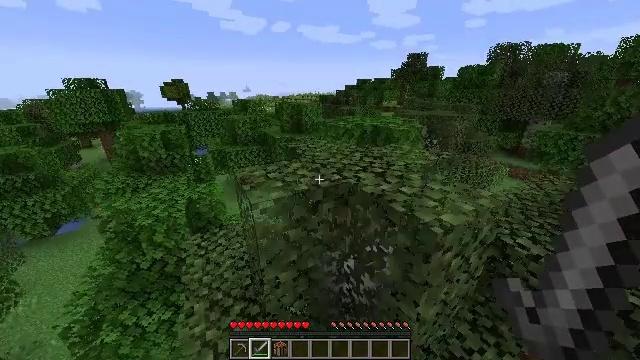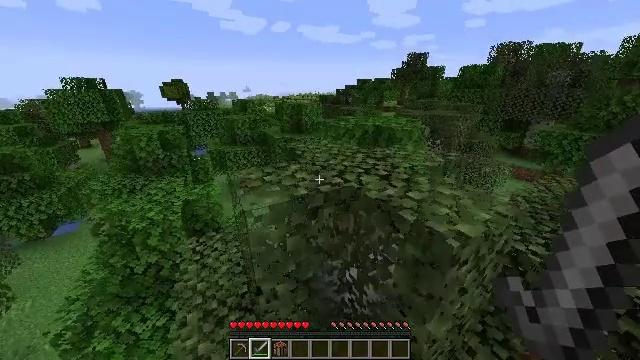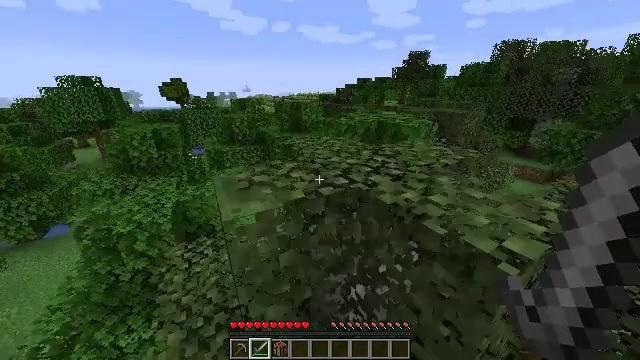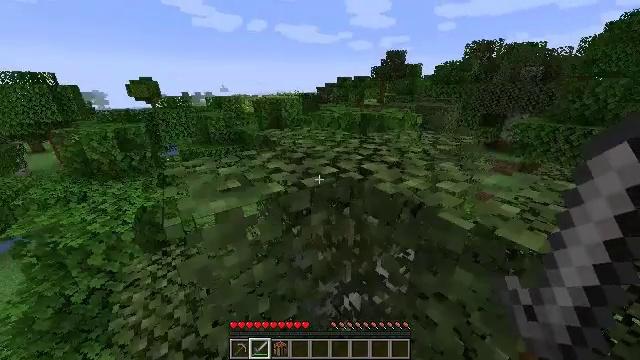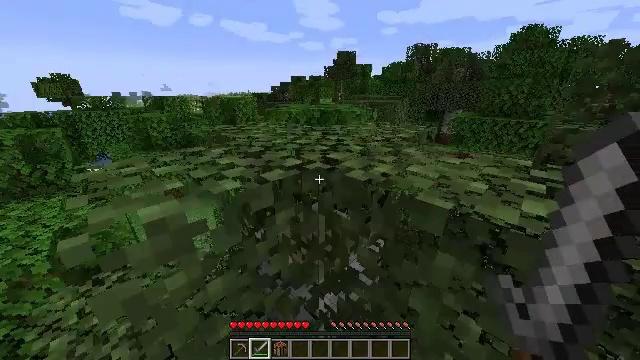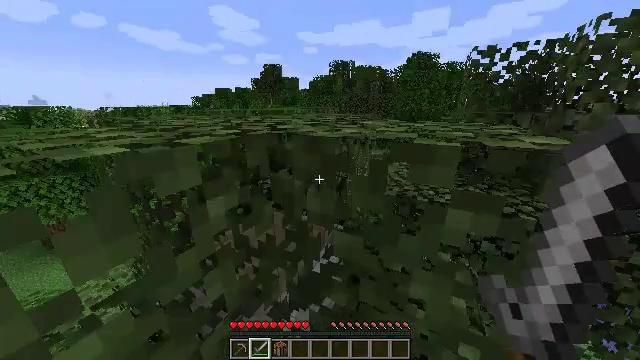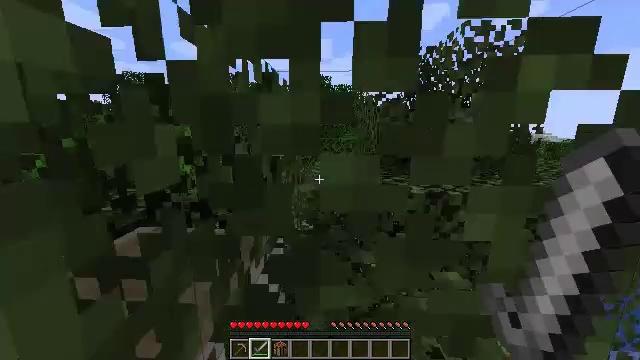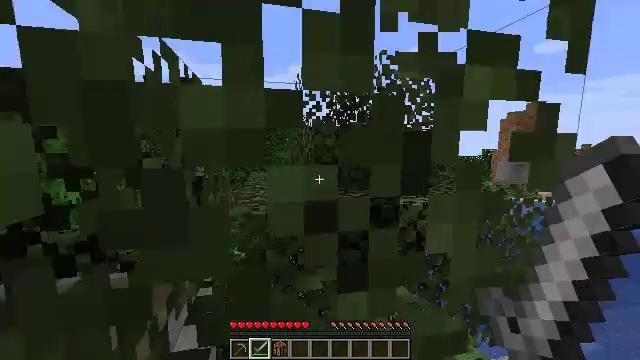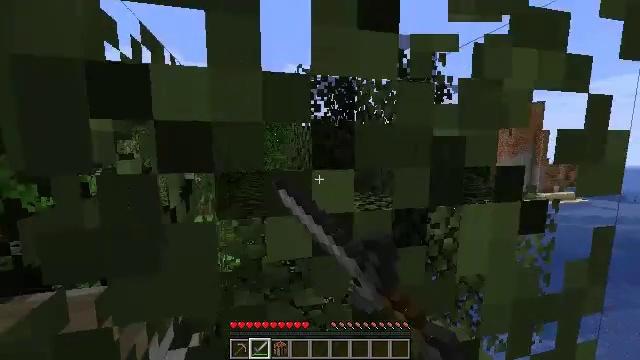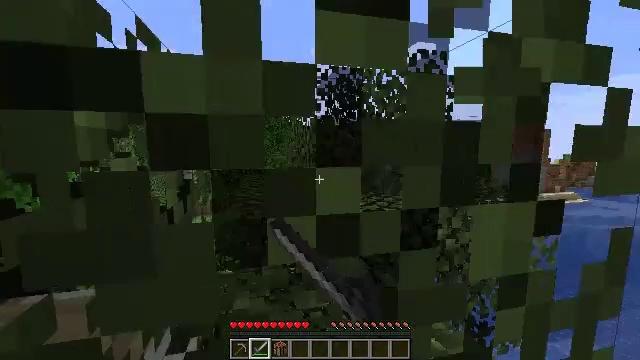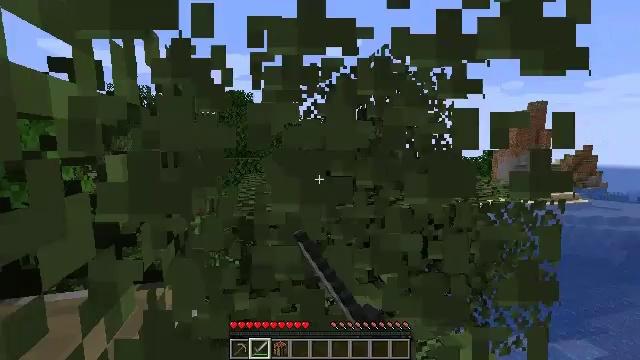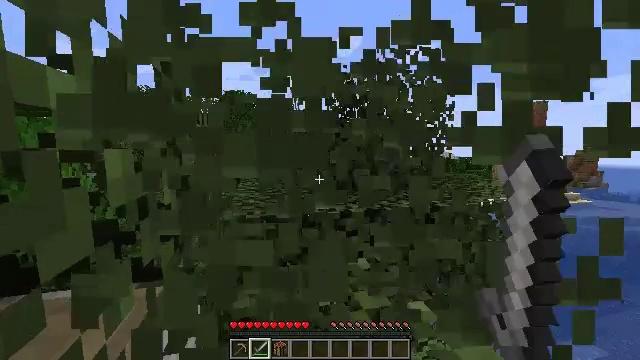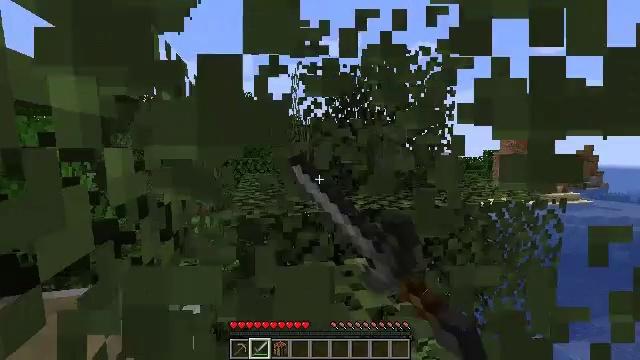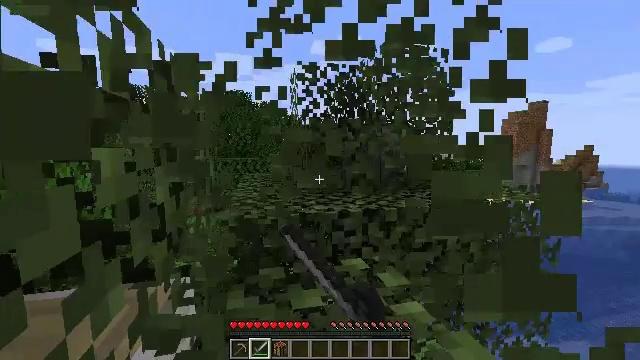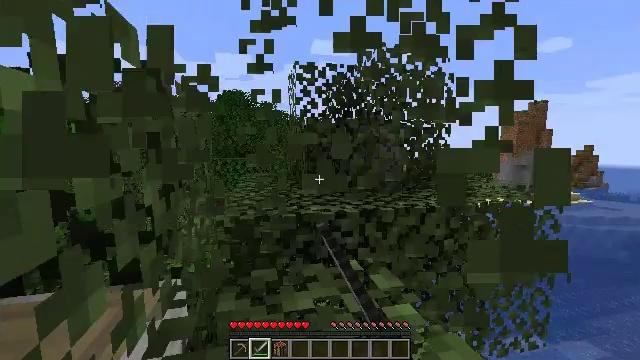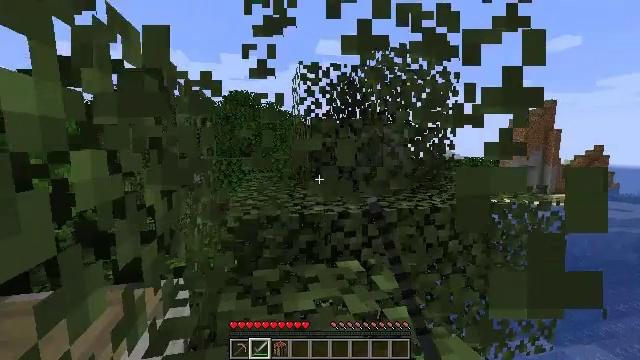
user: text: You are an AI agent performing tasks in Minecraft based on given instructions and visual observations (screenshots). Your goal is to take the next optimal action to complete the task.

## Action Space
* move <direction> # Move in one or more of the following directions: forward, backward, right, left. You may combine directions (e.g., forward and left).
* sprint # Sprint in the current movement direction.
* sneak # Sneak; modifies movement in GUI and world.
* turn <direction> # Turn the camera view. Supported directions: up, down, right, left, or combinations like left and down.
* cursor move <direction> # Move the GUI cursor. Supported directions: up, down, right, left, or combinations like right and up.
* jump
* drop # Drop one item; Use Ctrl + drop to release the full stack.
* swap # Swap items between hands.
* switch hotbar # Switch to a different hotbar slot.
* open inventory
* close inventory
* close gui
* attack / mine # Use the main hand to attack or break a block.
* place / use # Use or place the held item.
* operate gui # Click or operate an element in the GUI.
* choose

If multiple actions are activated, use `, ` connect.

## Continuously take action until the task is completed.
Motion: motion action
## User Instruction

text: Gather birch leaves using hands or shears.
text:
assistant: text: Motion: move forward, sprint
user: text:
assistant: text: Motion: move forward, sprint
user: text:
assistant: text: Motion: move forward, turn right
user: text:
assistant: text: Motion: turn right
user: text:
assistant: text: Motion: turn right and up
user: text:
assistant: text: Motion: turn right and up
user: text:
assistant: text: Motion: turn right and up, attack / mine
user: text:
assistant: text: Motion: attack / mine
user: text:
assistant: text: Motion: attack / mine
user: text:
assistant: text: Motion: attack / mine
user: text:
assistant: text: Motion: attack / mine
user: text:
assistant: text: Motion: attack / mine
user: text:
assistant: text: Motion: move forward, attack / mine
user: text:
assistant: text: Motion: move forward, attack / mine
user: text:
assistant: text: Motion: move forward, turn left, attack / mine
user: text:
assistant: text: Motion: move forward, sprint, turn left, attack / mine
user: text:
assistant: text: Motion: move forward, sprint, turn left and down, jump
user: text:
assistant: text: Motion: move forward, sprint, turn left and down, jump
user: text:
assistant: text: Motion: move forward, sprint, turn left and down, jump
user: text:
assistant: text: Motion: move forward, sprint, turn left and down, jump
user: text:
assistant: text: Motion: move forward, sprint, turn left and down, jump
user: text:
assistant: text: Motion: move forward and move left, sprint, turn left and down
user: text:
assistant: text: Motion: move forward and move left, sprint, turn left and down
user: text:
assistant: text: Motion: move forward and move left, sprint, turn left and down
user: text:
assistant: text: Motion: move forward and move left, sprint, turn left and down
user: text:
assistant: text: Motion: move forward and move left, sprint, turn left, jump
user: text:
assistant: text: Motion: move forward and move left, sprint, turn left, jump
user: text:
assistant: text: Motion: move forward and move left, sprint, jump
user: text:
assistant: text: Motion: move forward and move left, sprint, jump
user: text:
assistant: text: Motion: move forward and move left, sprint